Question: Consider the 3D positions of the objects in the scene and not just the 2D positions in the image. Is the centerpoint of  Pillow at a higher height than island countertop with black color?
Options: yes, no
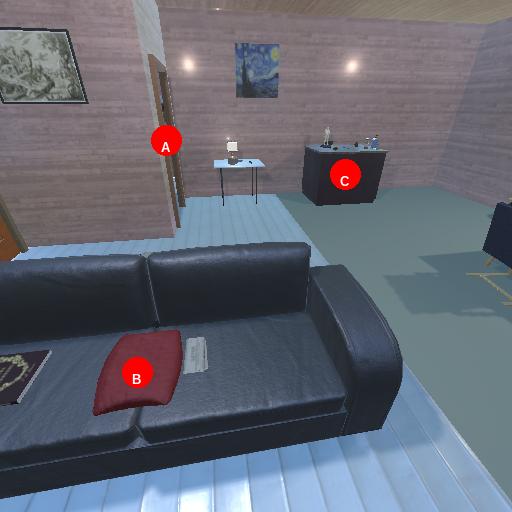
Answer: yes